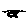
Label: fish